Field crop: tomato
Growth stage: 2
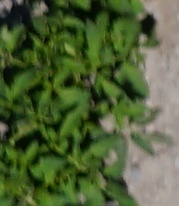
Species: tomato